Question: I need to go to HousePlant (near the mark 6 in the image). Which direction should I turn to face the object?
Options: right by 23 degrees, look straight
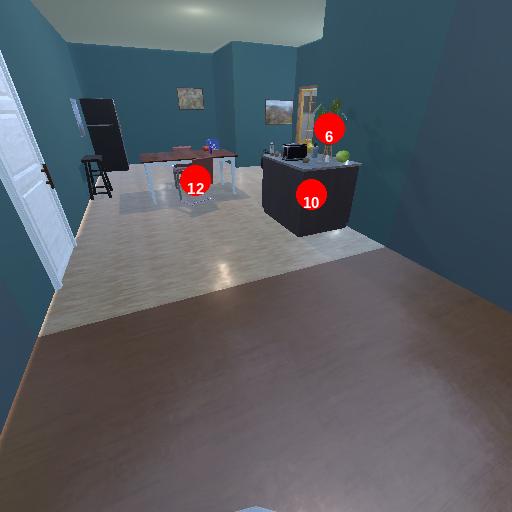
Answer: right by 23 degrees